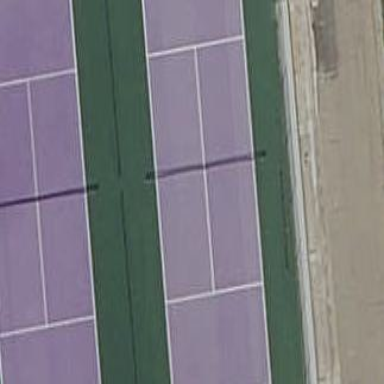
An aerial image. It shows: Tennis court in leisure pitch.